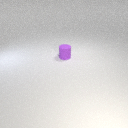
small purple rubber cylinder